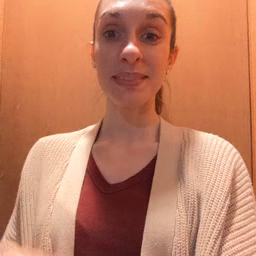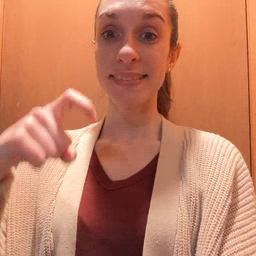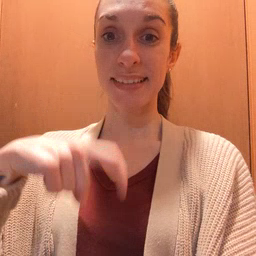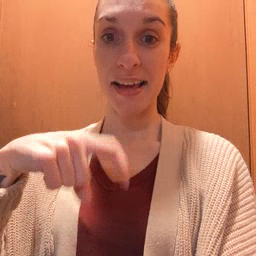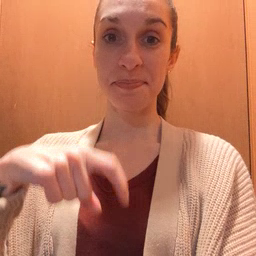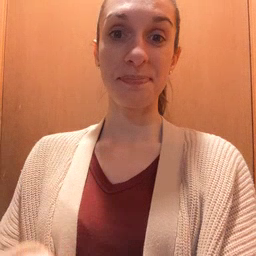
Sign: time